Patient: sex M, age 70
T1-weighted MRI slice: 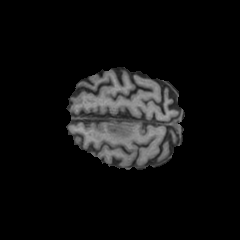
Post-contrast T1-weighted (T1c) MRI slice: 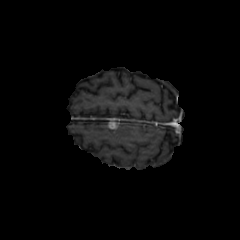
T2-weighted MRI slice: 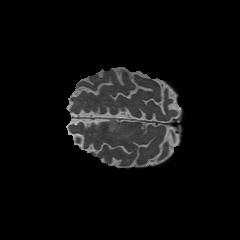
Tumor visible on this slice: yes
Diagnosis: Glioblastoma, IDH-wildtype
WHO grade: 4